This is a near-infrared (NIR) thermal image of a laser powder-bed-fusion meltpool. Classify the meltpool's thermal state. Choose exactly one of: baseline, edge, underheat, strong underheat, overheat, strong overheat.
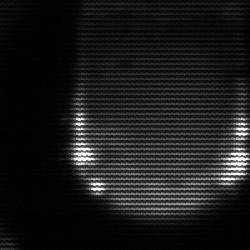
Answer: edge